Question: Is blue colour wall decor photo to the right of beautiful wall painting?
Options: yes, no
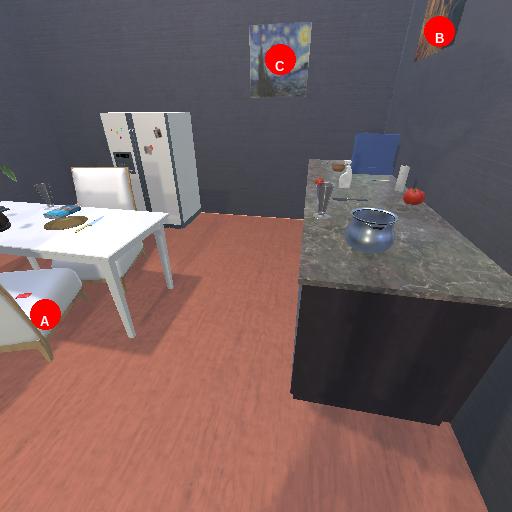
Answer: yes